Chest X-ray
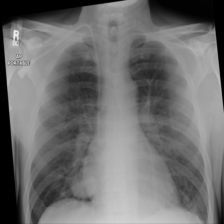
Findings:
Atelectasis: negative
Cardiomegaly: negative
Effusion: positive
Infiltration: positive
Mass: positive
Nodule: negative
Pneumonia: negative
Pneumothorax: negative
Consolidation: positive
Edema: positive
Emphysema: negative
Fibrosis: negative
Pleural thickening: negative
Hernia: negative